Field crop: tomato
Growth stage: 1
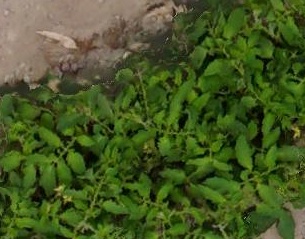
Species: tomato